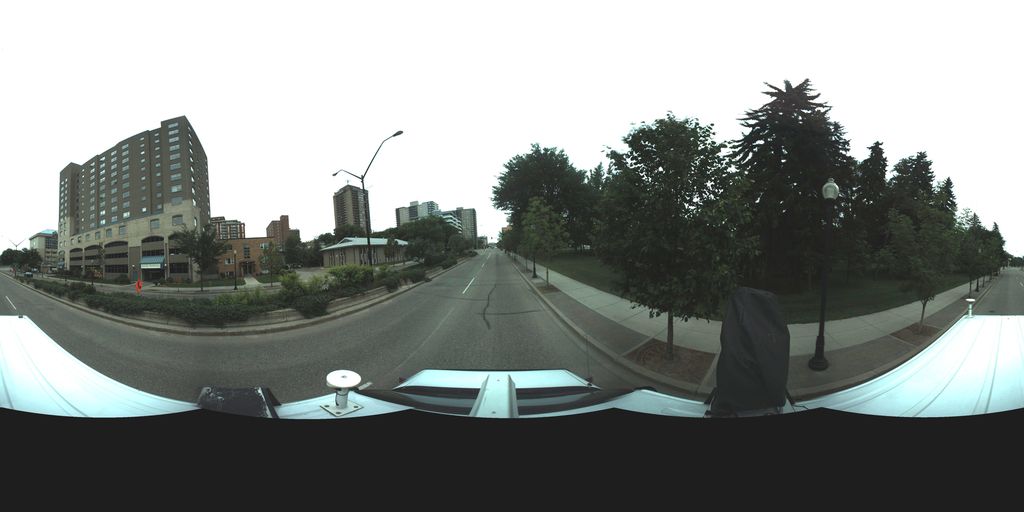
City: saskatoon